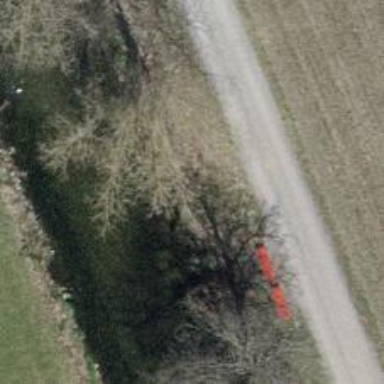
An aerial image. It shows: Bench.